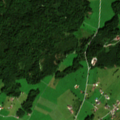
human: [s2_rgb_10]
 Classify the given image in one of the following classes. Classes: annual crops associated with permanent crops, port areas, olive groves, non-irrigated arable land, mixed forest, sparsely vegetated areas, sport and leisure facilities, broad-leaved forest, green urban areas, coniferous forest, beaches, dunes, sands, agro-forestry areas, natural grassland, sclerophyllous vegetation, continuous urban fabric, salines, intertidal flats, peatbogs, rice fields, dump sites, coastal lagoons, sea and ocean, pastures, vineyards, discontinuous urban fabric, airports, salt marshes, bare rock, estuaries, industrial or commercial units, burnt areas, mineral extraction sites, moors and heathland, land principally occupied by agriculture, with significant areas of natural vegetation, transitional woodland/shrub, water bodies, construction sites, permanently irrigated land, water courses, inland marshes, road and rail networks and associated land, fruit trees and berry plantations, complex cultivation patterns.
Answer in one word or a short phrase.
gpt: pastures, coniferous forest, mixed forest